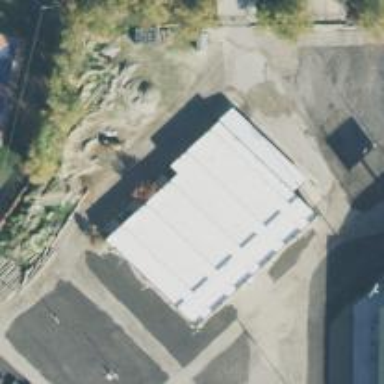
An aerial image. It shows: Farm building with flat roof.